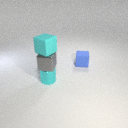
small cyan metal cylinder below small cyan rubber cube